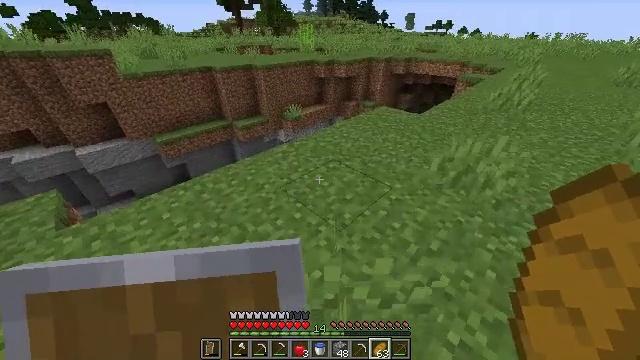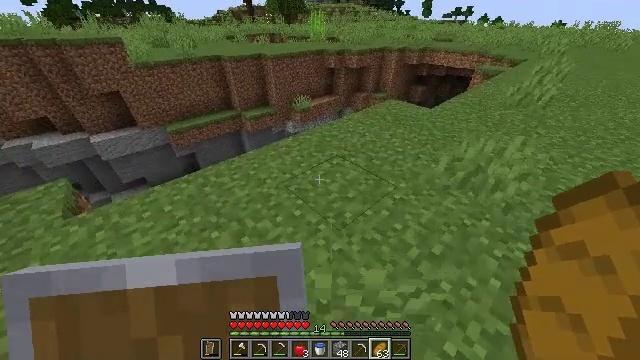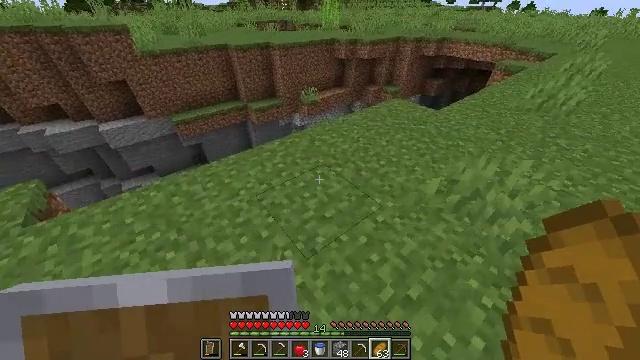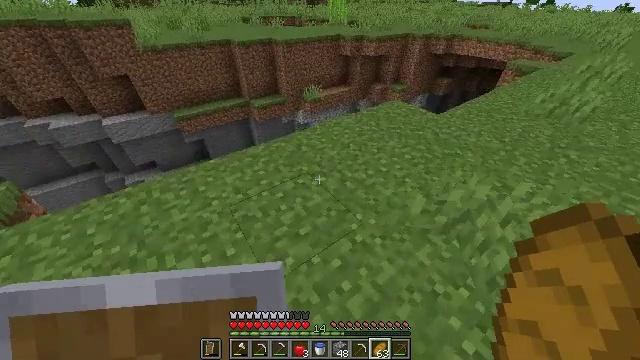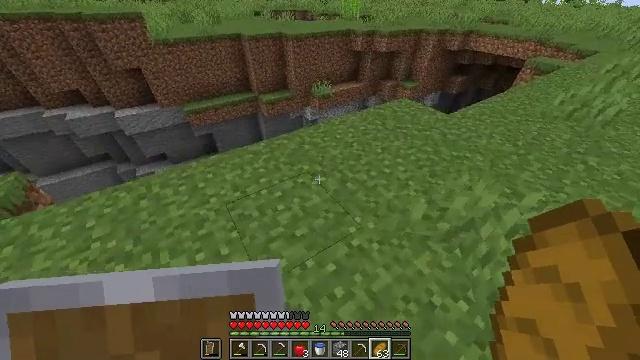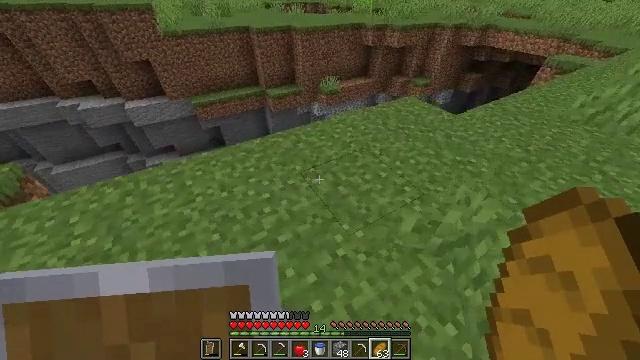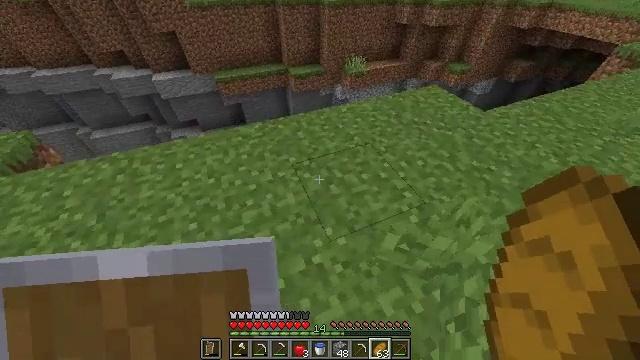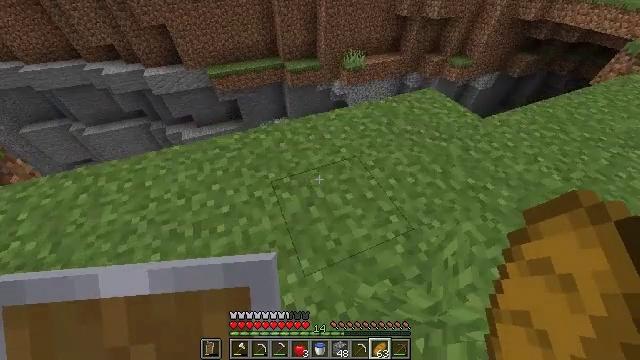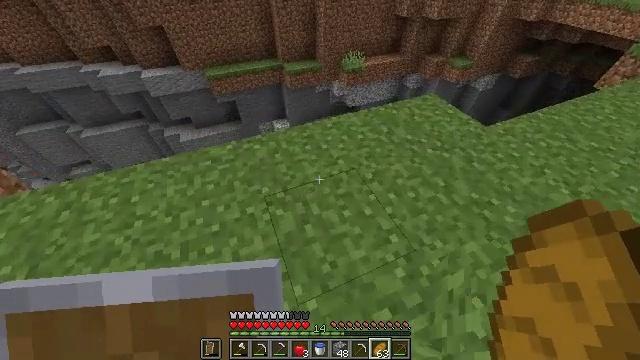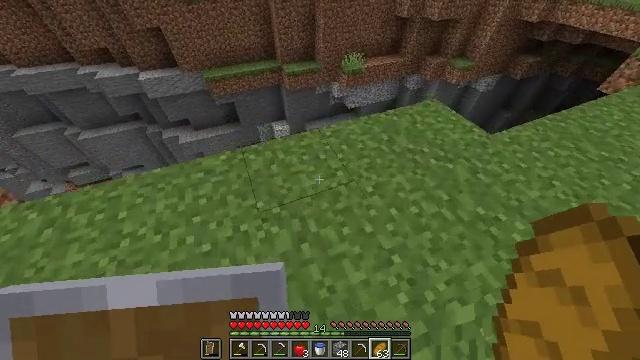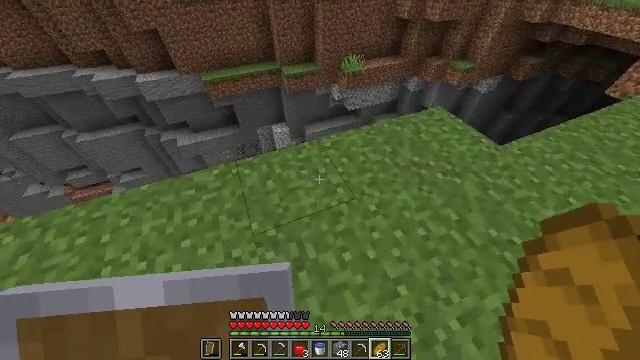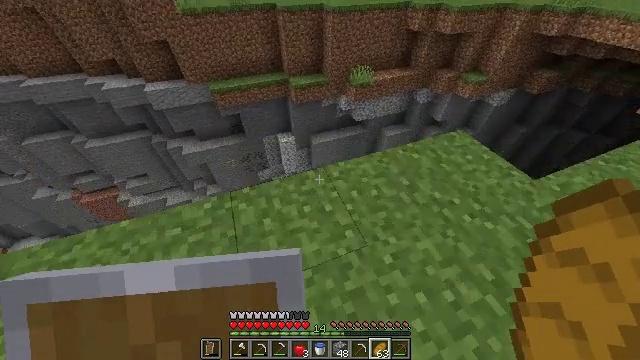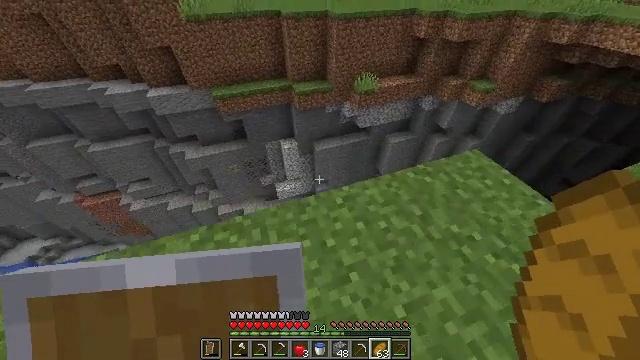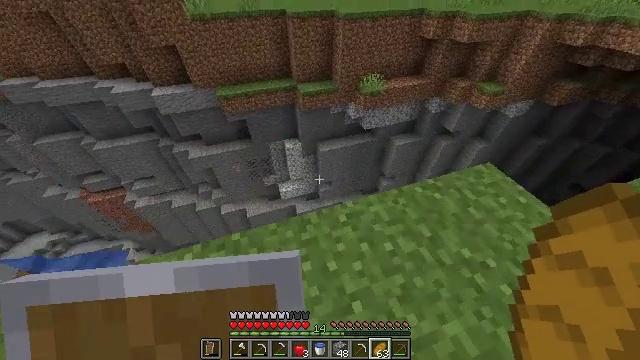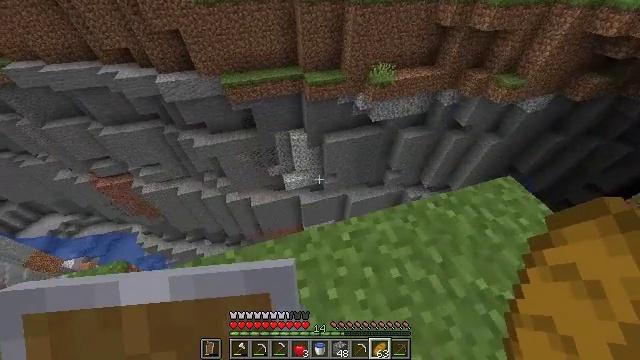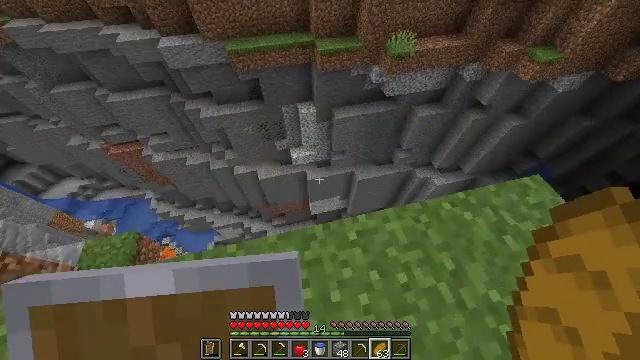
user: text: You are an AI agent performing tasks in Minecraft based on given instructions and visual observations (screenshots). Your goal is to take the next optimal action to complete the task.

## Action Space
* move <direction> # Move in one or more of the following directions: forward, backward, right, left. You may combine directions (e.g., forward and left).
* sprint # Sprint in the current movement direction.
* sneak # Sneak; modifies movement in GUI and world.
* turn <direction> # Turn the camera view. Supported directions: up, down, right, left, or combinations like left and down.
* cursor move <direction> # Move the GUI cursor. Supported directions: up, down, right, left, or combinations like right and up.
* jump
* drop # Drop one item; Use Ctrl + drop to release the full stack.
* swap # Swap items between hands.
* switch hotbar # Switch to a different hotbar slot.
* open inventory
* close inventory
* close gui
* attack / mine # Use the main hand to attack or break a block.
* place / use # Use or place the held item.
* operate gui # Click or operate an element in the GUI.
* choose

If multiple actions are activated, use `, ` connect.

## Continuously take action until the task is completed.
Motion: motion action
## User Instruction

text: Attack the hay block to get hay.
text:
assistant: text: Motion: move forward and move right, sprint, turn left and down
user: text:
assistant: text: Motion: move forward and move right, sprint, turn left and down
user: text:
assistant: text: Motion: move forward and move right, sprint, turn left
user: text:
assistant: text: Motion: move forward and move right, sprint, turn left and down
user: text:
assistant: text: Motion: move forward and move right, turn left and down
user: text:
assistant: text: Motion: move forward and move right, turn left and down
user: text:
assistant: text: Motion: move forward, turn down
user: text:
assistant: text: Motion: move forward
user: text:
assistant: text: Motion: move forward
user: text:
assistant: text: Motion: move forward
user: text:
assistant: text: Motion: move forward, turn left and up
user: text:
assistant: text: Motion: move forward, turn left and up
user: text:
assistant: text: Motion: move forward, turn left
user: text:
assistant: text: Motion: move forward, turn left and down
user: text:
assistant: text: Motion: move forward, sneak, turn left and down
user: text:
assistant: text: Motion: sneak, turn down
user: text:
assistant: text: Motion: sneak, turn right and down
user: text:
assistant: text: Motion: sneak, turn right and down
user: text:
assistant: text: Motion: sneak, turn down
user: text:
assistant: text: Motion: sneak, turn down
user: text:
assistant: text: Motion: sneak, turn left and down
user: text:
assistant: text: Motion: sneak, turn left and down
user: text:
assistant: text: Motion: move forward, sneak, turn left and down
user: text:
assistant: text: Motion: move forward, sneak, turn right and up
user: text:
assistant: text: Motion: move forward, sneak
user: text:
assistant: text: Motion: move forward, sneak
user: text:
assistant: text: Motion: move forward, sneak
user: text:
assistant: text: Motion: move forward, sneak
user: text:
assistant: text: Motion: move forward, sneak
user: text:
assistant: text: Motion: move forward, sneak, turn left and up